Question: I'm working in a Java EE application and I want that some WebServices are executed in parallel.
I would like to know the pros and cons of 2 different approaches:
1. Use JMS queues and MDBs, so each message I put in the queue would be executed in parallel. This way the application part that put the message into the queue would have a while, that waits the MDBs to response in a RS Queue.
2. Use the java concurrent API (Future / Callable).
---
This is what the application needs to do:

The application already does it via an MDB, but I was thinking about a refactoring.
'''
//CALLER CLASS
FOREACH INTEGRATION
PUT MESSAGE INTO A QUEUE AND STORE AN ARRAY OF CORRELATION_IDs
END
THREAD.SLEEP(X) // SOMETIME FOR INTEGRATION TO FINISH
WHILE (true){
GET RESPONSE FROM THE RESPONSE QUEUE FOR EACH INTEGRATION USING THE CORRELATION PREVIOUSLY STORED
}
//MDB CLASS
HAS A HUGE SWITCH CASE THAT PROCESS EACH INTEGRATION
RETURN THE RESULT INTO THE RESPONSE QUEUE;
'''
Questions:
1. Is it ok to use the concurrent API in java? In my opinion using the concurrent API will eliminate a layer of failure (JMS).
2. My deployment environment is Websphere. Is it a good practice to create your own threads with the concurrent java API.
Thanks in advance
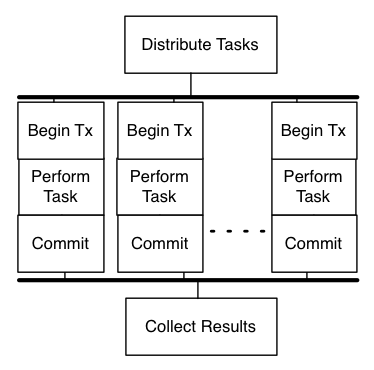
Answer: Whatever solution you go with, you will eventually need to cope with a burst of traffic. The JMS/MDB the burst is controlled by the queue effectively. Also a point to consider is that the queue can be made persistence, so it will survive a server restart. Also a queue can be distributed across many servers, giving you horizontal scalability.
The thread approach is of course quicker to develop, test and deploy. However, I would consider using a <URL> so that your threads do not run amock.